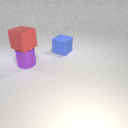
large purple metal cylinder below large red rubber cube